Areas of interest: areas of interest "Five Colors Tennis Club"
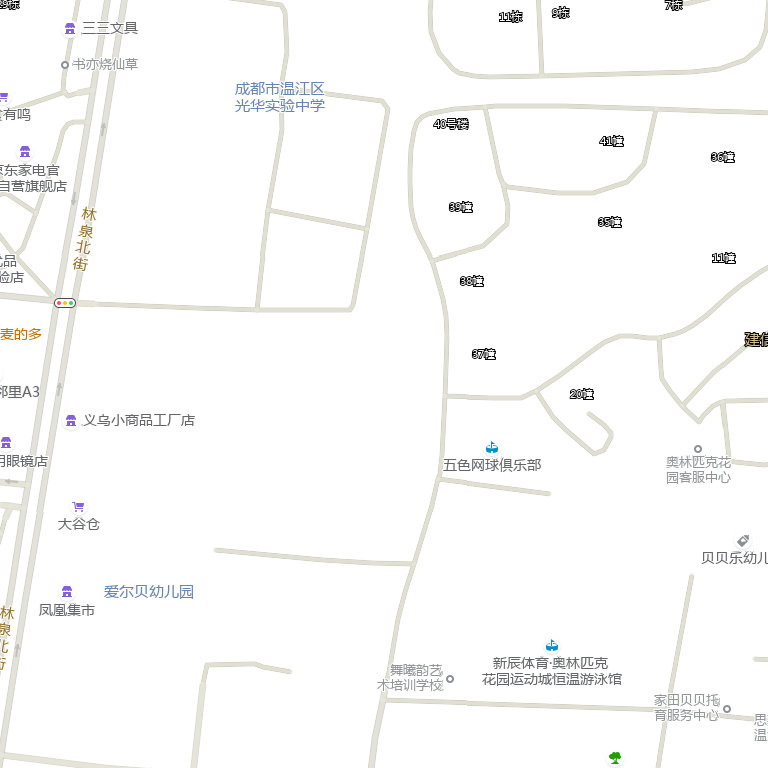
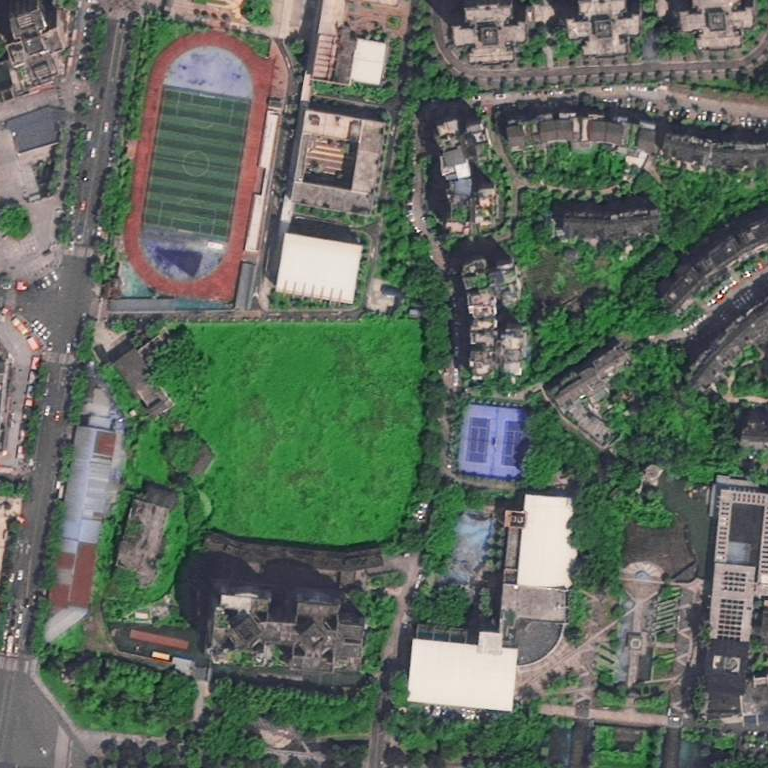